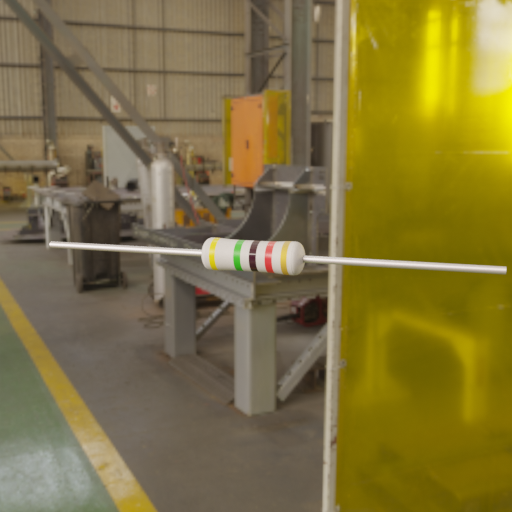
Resistor colour bands (in order): yellow, green, black, red, gold